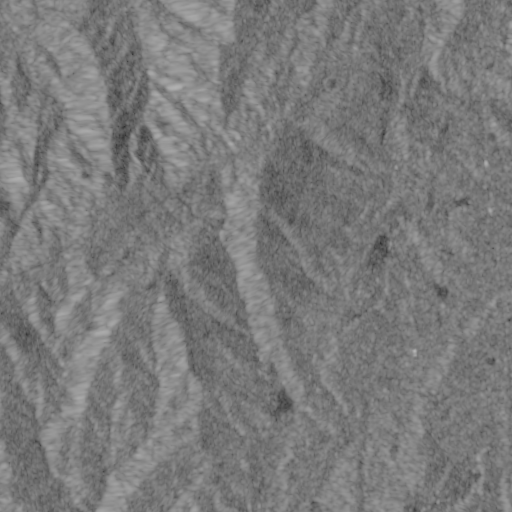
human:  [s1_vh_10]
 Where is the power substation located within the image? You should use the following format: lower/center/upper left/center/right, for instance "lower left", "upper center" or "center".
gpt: The power substation is located in the center left of the image.
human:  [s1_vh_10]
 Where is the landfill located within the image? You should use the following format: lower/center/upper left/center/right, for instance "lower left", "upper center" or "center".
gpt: There is no landfill in the image.

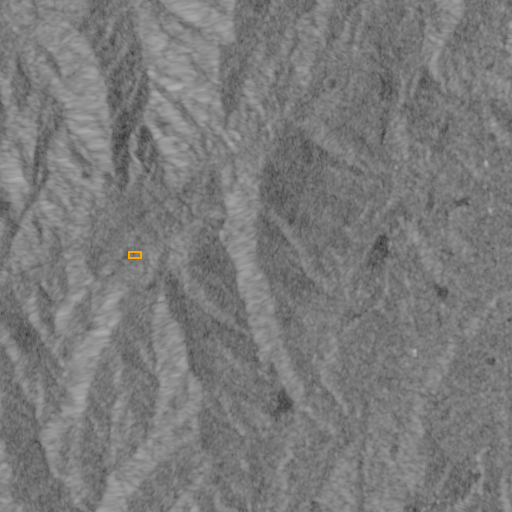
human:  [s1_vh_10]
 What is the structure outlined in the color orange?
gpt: The structure outlined in orange is a power substation.
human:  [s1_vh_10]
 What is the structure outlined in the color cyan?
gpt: There is no cyan outline.